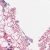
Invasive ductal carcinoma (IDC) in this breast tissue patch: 0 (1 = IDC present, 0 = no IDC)